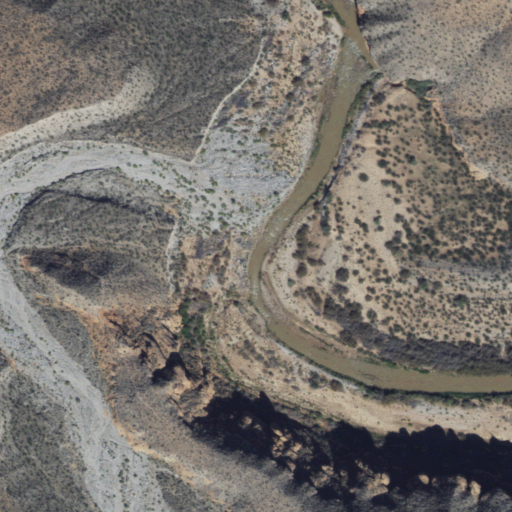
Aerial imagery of valley in Arizona named Mountain Sheep Wash containing shrub, grassland, and woody wetlands